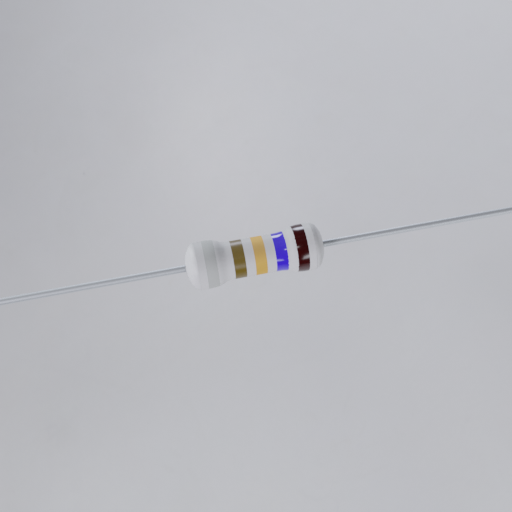
Resistor colour bands (in order): silver, brown, gold, blue, black